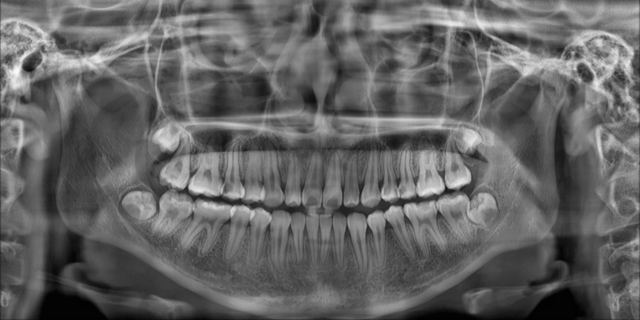
adult